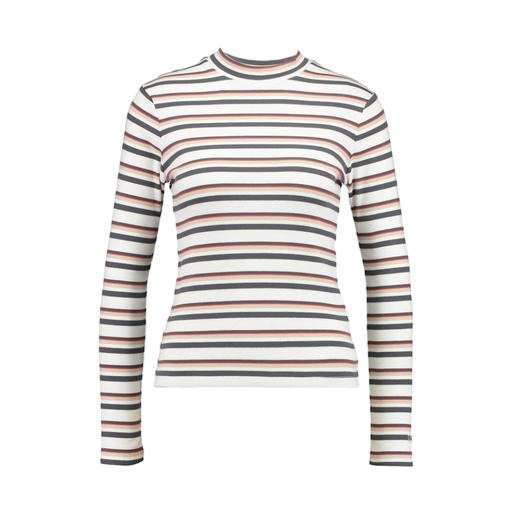
white long-sleeved striped top, multicolor vero moda rust high neck blouse, striped long sleeve, white background